Question: In my storyboard, I have two buttons at the bottom of the view. Neither of them are in the middle. When I run the program on devices like the iPhone 5s, the first button is aligned to the left where I'd like some space between them. I've tried using a leading and trailing space constraint for the first and second buttons respectively (the two have a trailing/leading constraint between each other), but this then causes the buttons to go off-screen. This is how the view looks on the storyboard, which is what I'd like it to look like:

How do I make sure that both buttons stay on the screen w/ proportional distances between each other and to the sides of the screen?
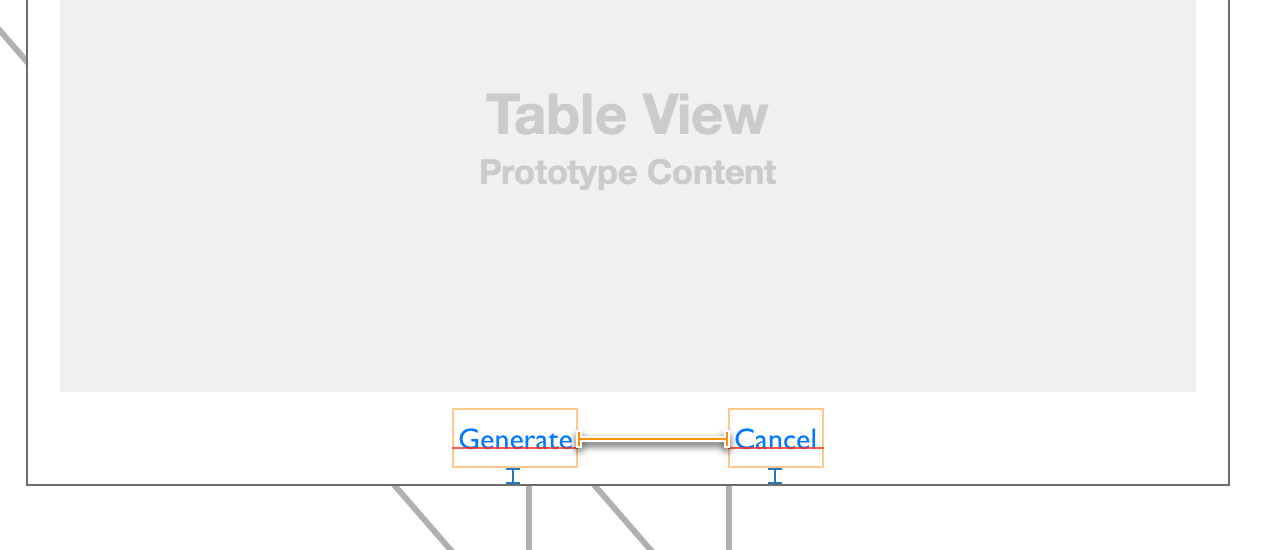
Answer: After you have added bottom constraints to your buttons select them both and set X centered in container:

After that, select each button individually and in Size Inspector find this "align X center" constraints and set offset by changing the constant. Say you want them to be 100 points apart. Set constant 50 pts for one of them and -50 pts for the second one.

This is how it's going to look:

And that's it! Only 2 constraints for each button needed. Here's how it will look on the device: